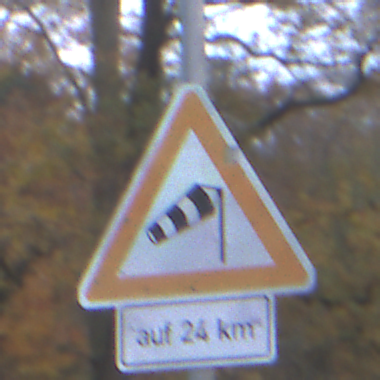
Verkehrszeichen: SeitenwindVonRechts
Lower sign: LaengeEinerStrecke6
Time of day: SunriseSunset
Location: Outdoor (Nature)
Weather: PartlyCloudy
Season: Autumn
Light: Natural